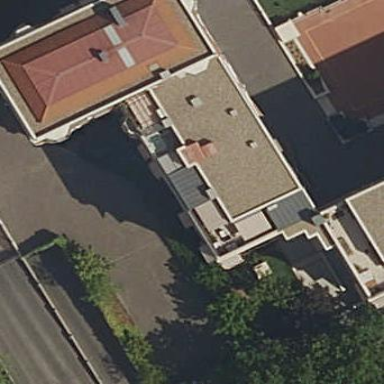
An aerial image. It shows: Part of building.